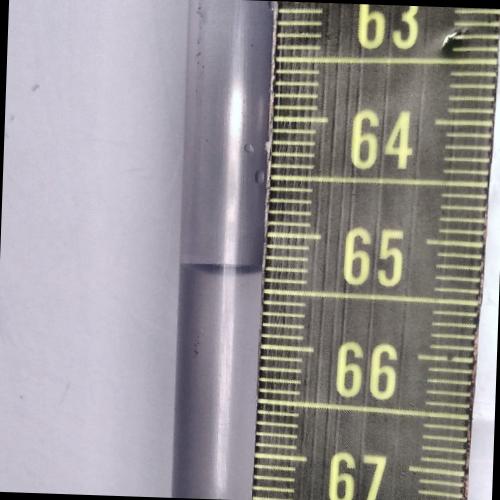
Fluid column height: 65.3 cm